Field crop: maize
Growth stage: 2
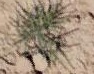
Species: salsola